Aerial crown-view tile of a tropical tree (Barro Colorado Island, Panama), acquired 20241014:
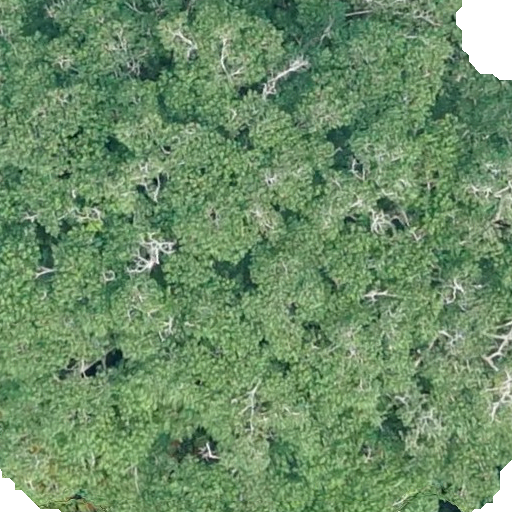
Species: Hura crepitans
GBIF accepted scientific name: Hura crepitans
Crown area: 575.399 m²